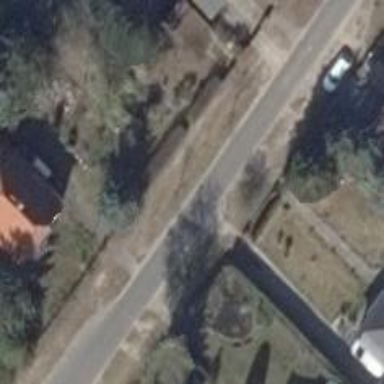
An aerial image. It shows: Footway along the road.